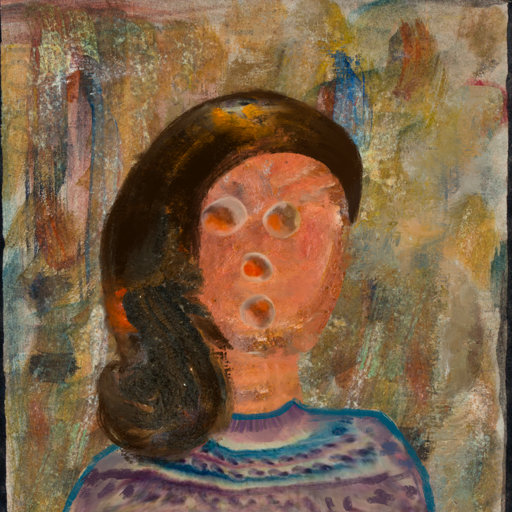
Background: Pipe, Head And Neck Front: Boggyland, Face Front: Rupkatha, Bust: HillGirl, Hair Front: Gypsy_Queen, Head Accessory: Blank, Second Necklace: Blank, Necklace: Blank, Baby: Blank